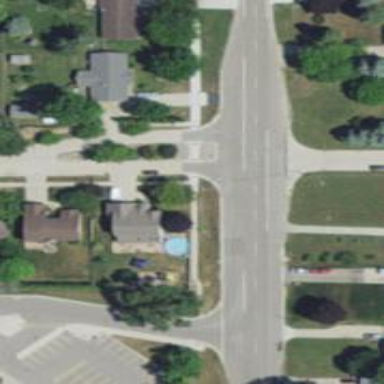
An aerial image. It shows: Footway that serves as traffic island.